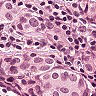
Metastatic tissue present: yes